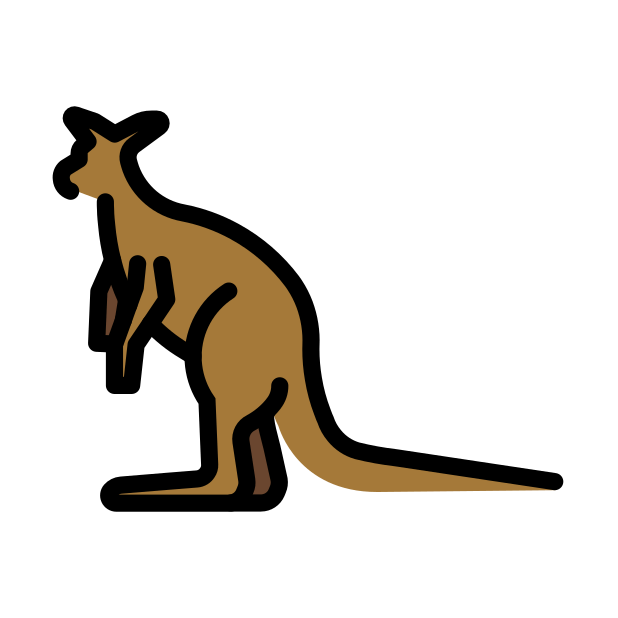
Emoji: 🦘
Name: kangaroo
Unicode: 0x1f998